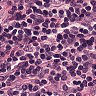
Metastatic tissue present: no